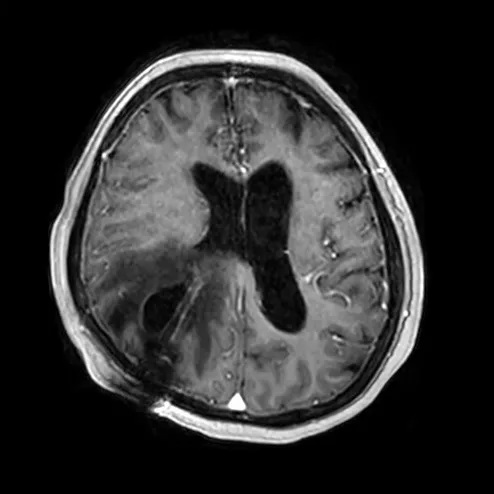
Contrast-enhanced T1-weighted MRI scan showing presence of the intraparenchymal cyst and surrounding vasogenic oedema.
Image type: radiology (mri)